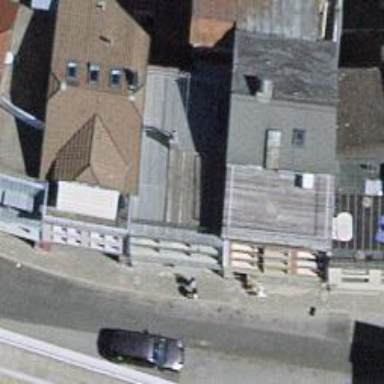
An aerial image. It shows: Beauty shop.